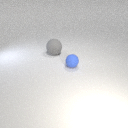
small blue rubber sphere in front of large gray rubber sphere